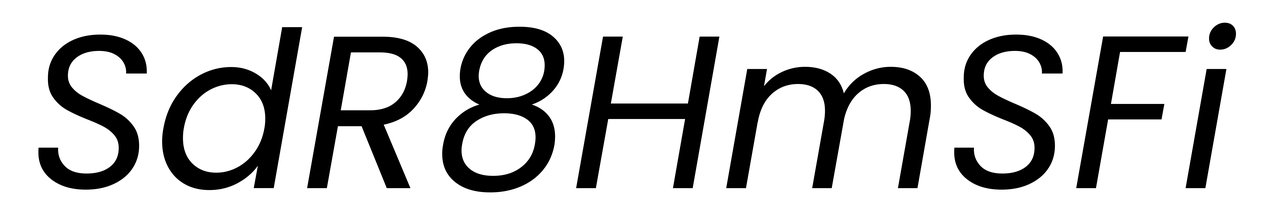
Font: Poppins-Italic